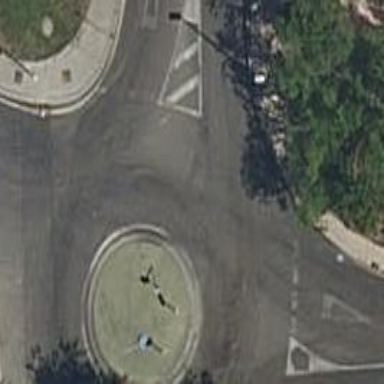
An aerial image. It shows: Residential road with roundabout.